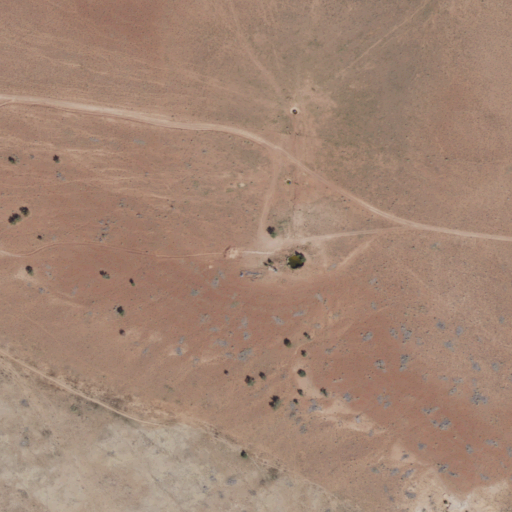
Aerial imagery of mountain in Arizona named Red Hill containing shrub, open development, and grassland